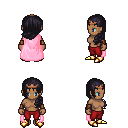
a pixel art fantasy rpg character, female body template, human, dark skin, pink cape, red pants, raven left-swept hairstyle, bronze tiara, leather bracers, gold boots, four views (front, back, left, right), 2x2 character sprite sheet, small pixel art, hard edges, no anti-aliasing